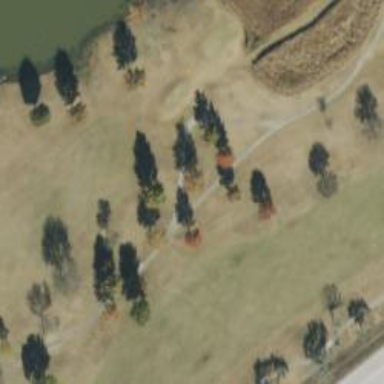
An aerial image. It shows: Path for both roads and golfers.